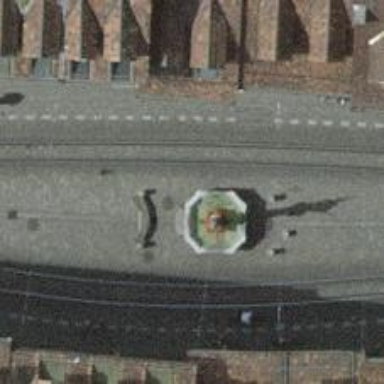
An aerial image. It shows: Fountain featuring sculpture.